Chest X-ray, PA view. Patient: 45 years old, sex M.
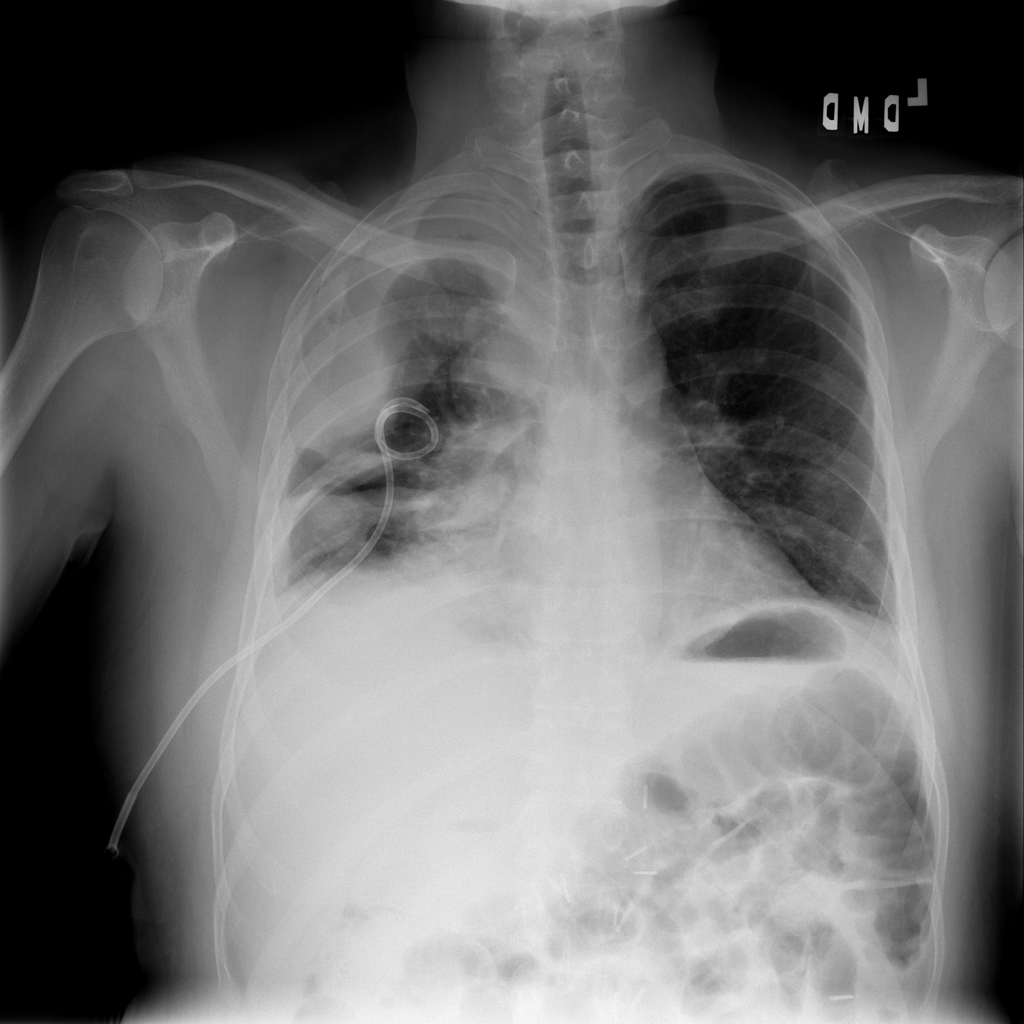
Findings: No Finding